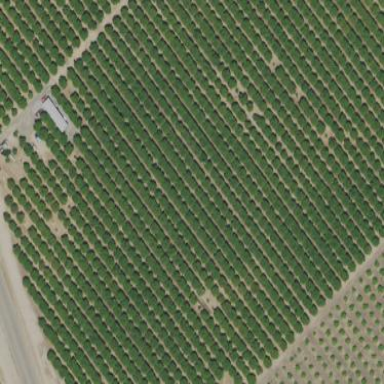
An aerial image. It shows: Orchard filled with citrus fruits.